Question: I am working on a c# project and I am having a really weird problem.
I'm reading in a file and processing the line and storing the results in separate variables within a list array. I am then going through the list array and populating it into the datagrid.
It successfully loading the file and its a creating a new row for line in the file but each line is blank and there are no columns being displayed. Below is a screenshot of how it looks.

When I debug it I can view the contents of the variables and all the text is there as expected. Below is the code I am using
'''
private void loadNonVerbose(List<LogCatDetails> logCatDetailsList)
{
DataSet ds = new DataSet();
DataTable table = new DataTable();
DataColumn logLevel = new DataColumn("Log Level", typeof(string));
DataColumn tag = new DataColumn("Tag", typeof(string));
DataColumn processID = new DataColumn("Process ID", typeof(int));
DataColumn message = new DataColumn("Message", typeof(string));
table.Columns.Add(logLevel);
table.Columns.Add(tag);
table.Columns.Add(processID);
table.Columns.Add(message);
ds.Tables.Add(table);
int i = 0;
foreach (LogCatDetails logCatDetails in logCatDetailsList)
{
DataRow row = table.NewRow();
row[logLevel] = logCatDetails.LogLevel.ToString();
row[tag] = logCatDetails.Tag;
row[processID] = logCatDetails.ProcessID;
row[message] = logCatDetails.Message;
table.Rows.Add(row);
if (i == 10)
{
break;
}
i++;
}
logCatDataGrid.ItemsSource = ds.Tables[0].DefaultView;
}
'''
Thanks for any help you can provide
Below is how the datagrid is defined in the XML
'''
<DataGrid ColumnWidth="*" AutoGenerateColumns="False" Margin="12,51,12,12" Name="logCatDataGrid" />
'''
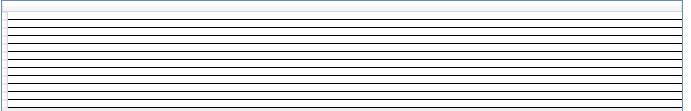
Answer: Set the 'AutoGenerateColumns' property of the 'DataGrid' to 'True':
'''
<DataGrid ColumnWidth="*" AutoGenerateColumns="True" Margin="12,51,12,12" Name="logCatDataGrid" />
'''
HighCore is correct, and I recommend you follow his guidance. The 'DataSet/DataTable's are unneeded. You could simplify this by simply modifying the 'code-behind' to the following:
'''
private void loadNonVerbose(List<LogCatDetails> logCatDetailsList)
{
logCatDataGrid.ItemsSource = logCatDetailsList;
}
'''